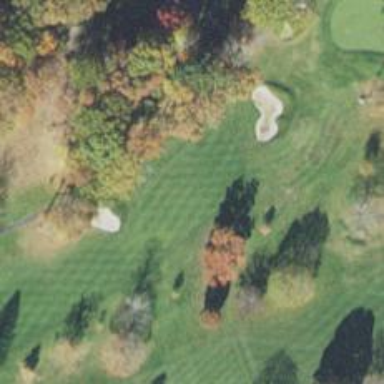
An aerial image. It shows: View of golf hole.